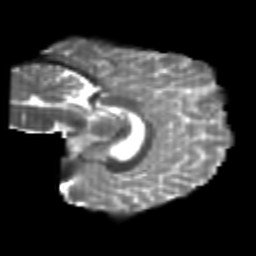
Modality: T2w
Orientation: sagittal
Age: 23
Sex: female
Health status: healthy
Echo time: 0.074 s